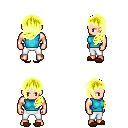
a pixel art fantasy rpg character, male body template, human, light skin, teal sleeveless shirt, white pants, gold left-swept hairstyle, brown slippers, four views (front, back, left, right), 2x2 character sprite sheet, small pixel art, hard edges, no anti-aliasing